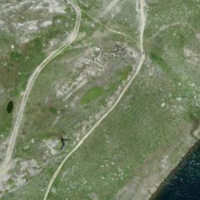
EUNIS habitat code: 31
Species observed at this site:
Erebia tyndarus
Oenanthe oenanthe
Monticola saxatilis
Anthus spinoletta
Phoenicurus ochruros
Corvus cornix
Montifringilla nivalis
Prunella collaris